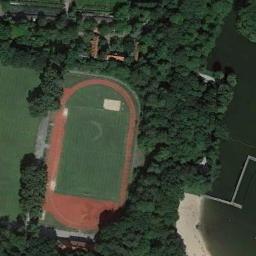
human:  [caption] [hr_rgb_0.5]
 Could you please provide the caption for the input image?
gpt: The ground track field is next to the field .

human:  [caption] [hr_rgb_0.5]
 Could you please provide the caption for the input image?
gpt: The ground track field is surrounded by trees .

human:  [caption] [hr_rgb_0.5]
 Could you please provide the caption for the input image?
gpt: Track and field are surrounded by forest, Next to the river .

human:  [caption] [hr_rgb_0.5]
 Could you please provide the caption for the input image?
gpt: The ground track field is surrounded by a grove of trees and a lawn is next to the ground track field .

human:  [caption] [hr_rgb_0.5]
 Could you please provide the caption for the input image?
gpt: There are many green trees around the ground track field with a red track .